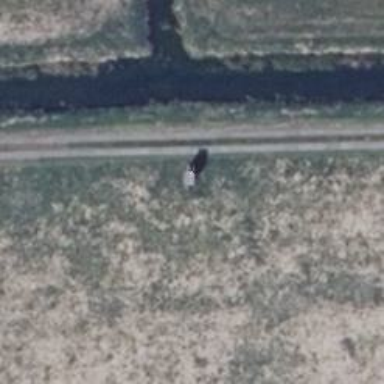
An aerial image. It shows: Shelter that serves as hunting stand.